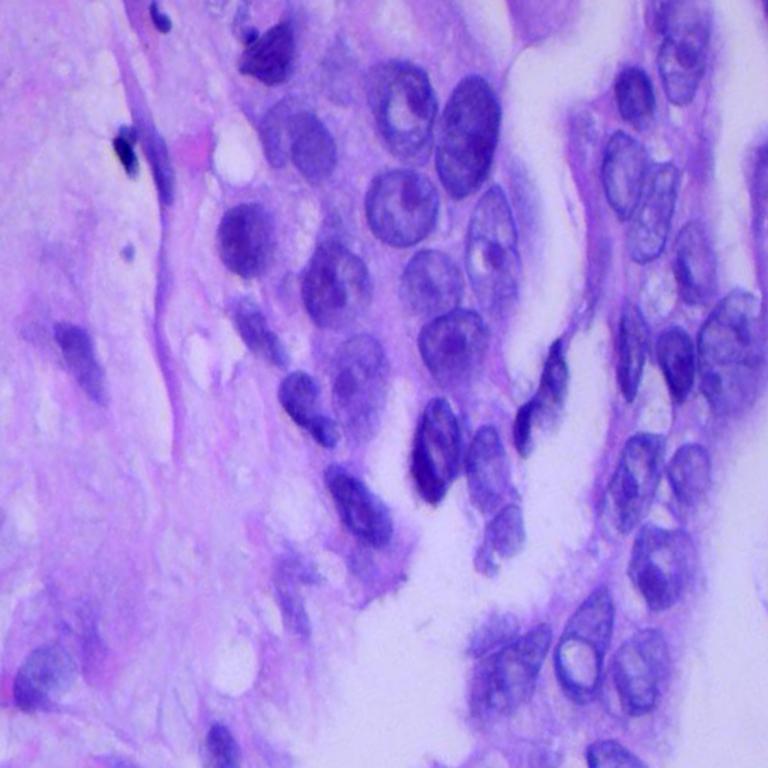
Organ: lung
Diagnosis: adenocarcinomas